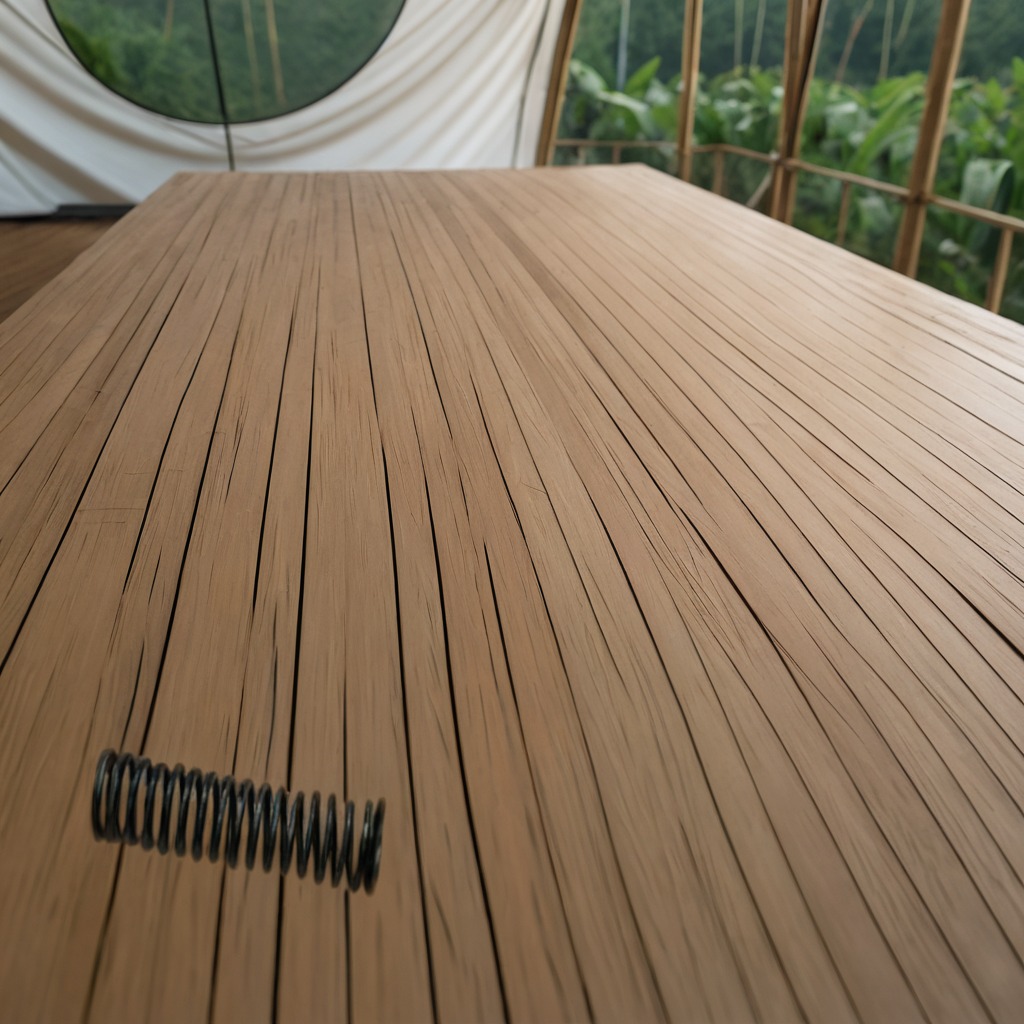
A coiled metal spring is lying on a wooden table in a jungle field workshop tent.